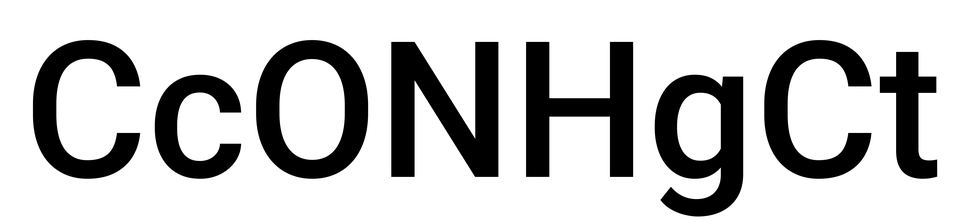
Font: Roboto_Medium